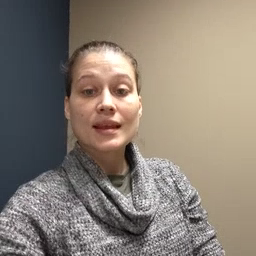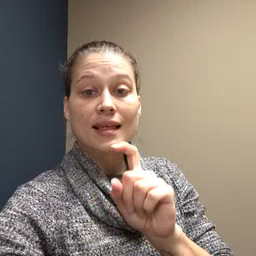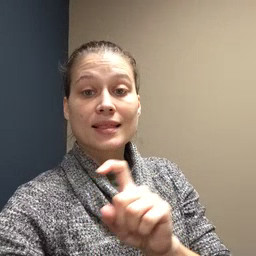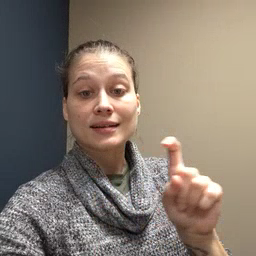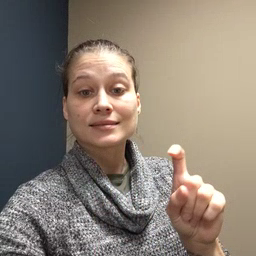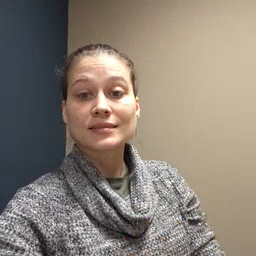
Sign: closet